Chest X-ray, PA view. Patient: 68 years old, sex F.
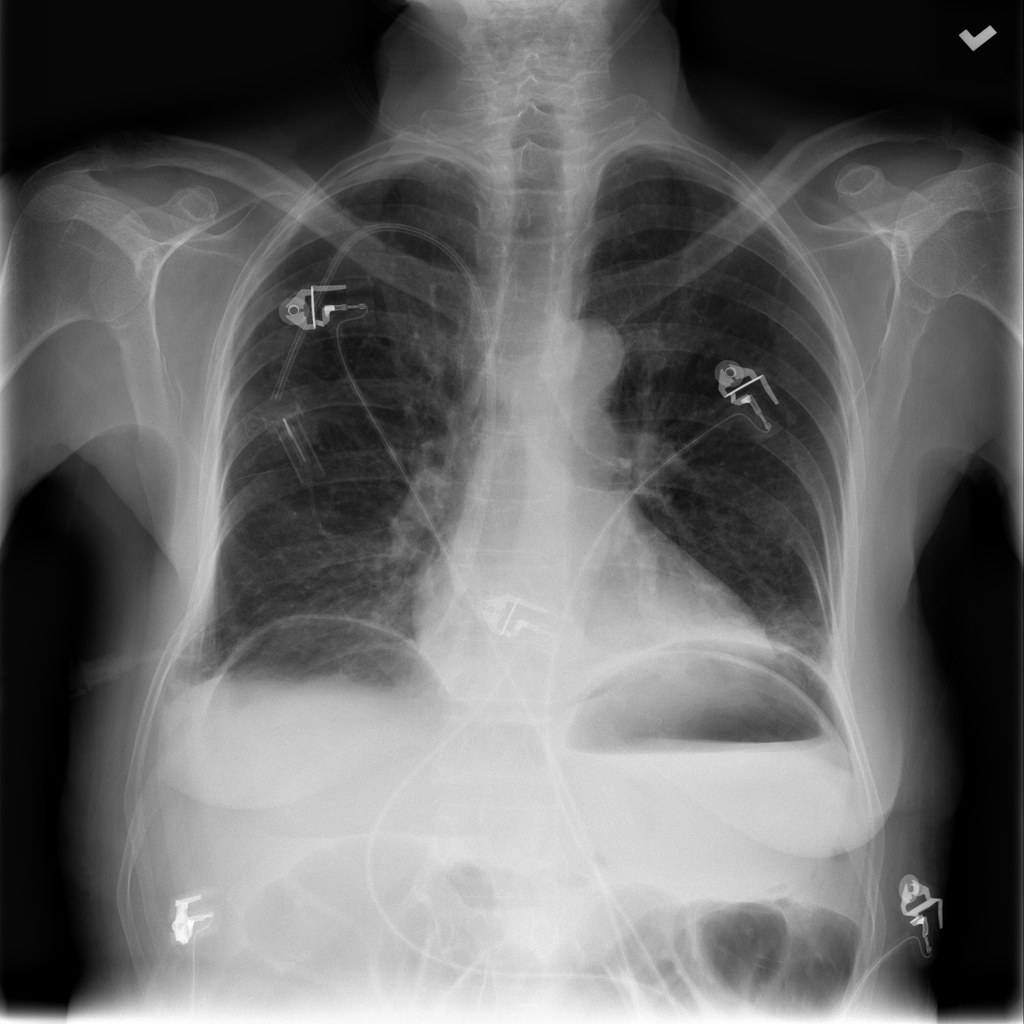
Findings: Atelectasis